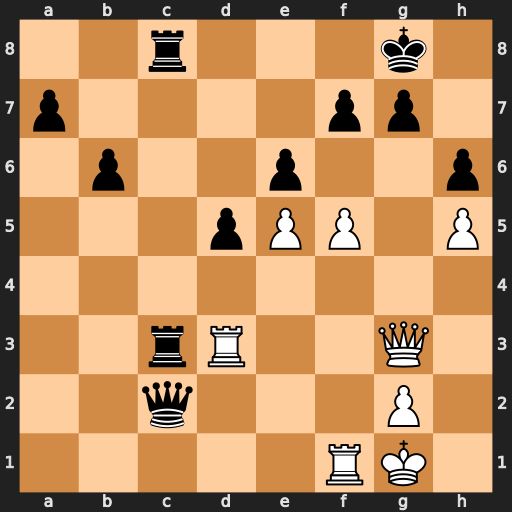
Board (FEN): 2r3k1/p4pp1/1p2p2p/3pPP1P/8/2rR2Q1/2q3P1/5RK1
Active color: w
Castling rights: -
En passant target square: -
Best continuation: f6 g5 hxg6